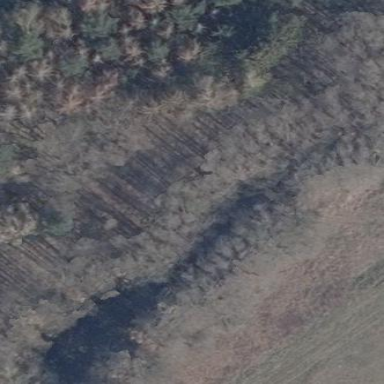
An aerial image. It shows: Forest area.